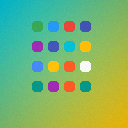
Screen state: on